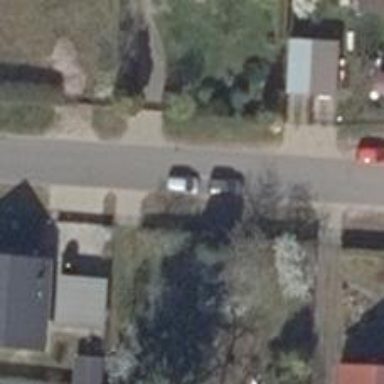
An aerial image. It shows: Asphalt road designated as living street.